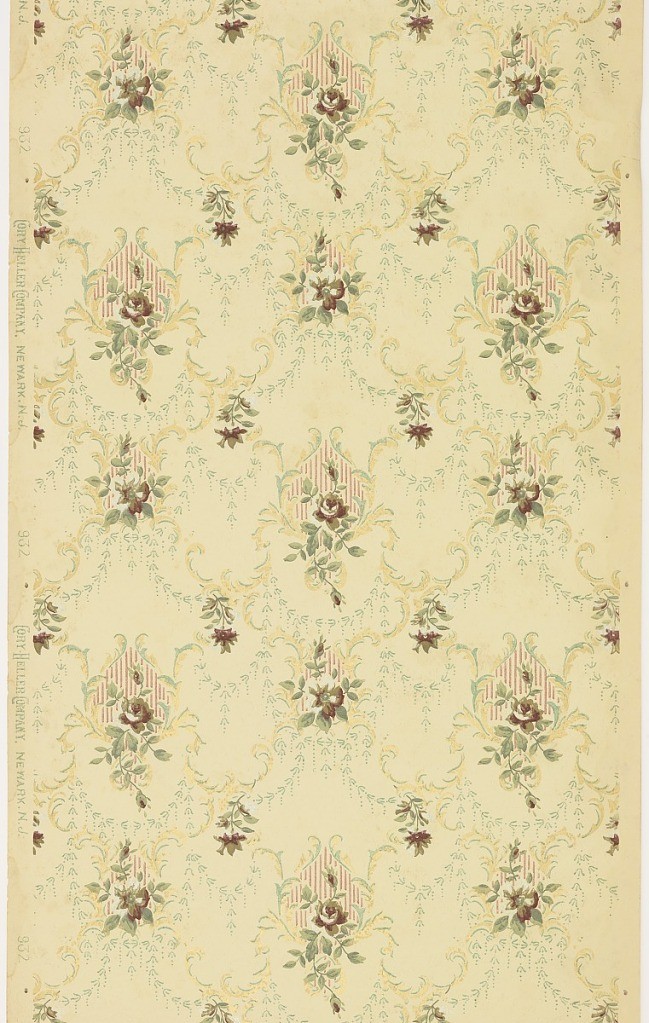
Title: Sidewall
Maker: Cory-Heller Company
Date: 1905–1915
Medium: Machine-printed paper, textured, liquid mica
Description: Striped floral medallions connected by swags and scrolls. Printed in red, green, brown, and metallic gold on light yellow ground.